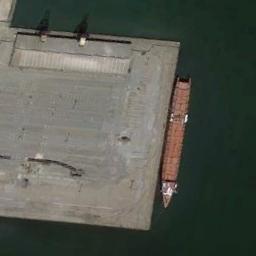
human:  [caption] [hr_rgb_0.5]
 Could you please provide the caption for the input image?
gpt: The brown ship is at the harbor .

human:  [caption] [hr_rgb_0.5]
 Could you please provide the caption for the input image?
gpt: There is a building beside the ship .